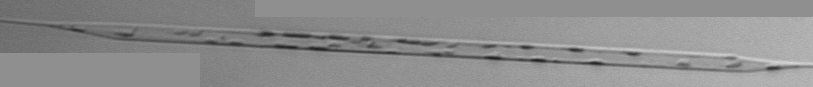
Label: Rhizosolenia